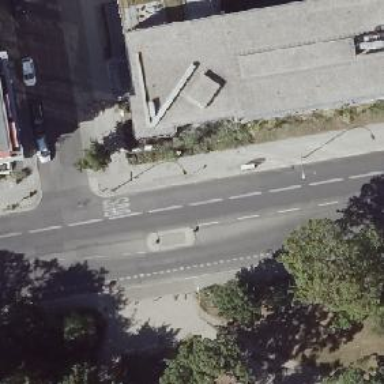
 there is parking available in the lane to the right."